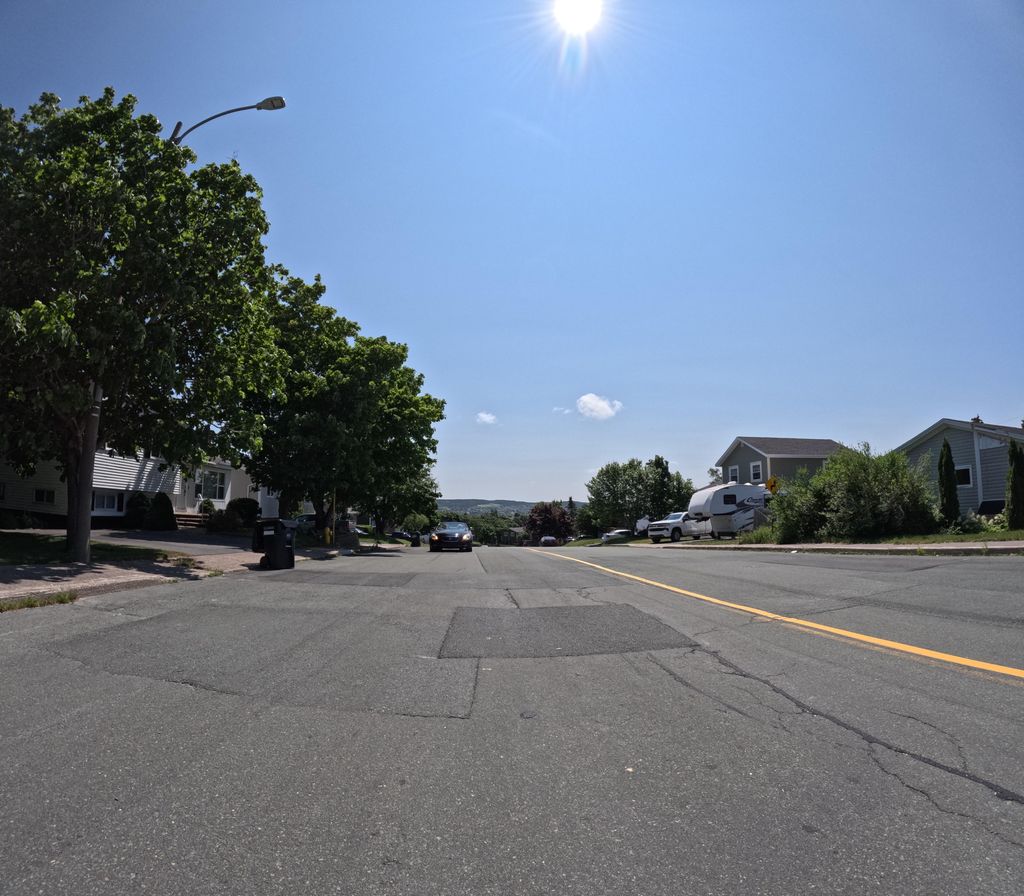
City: st_johns